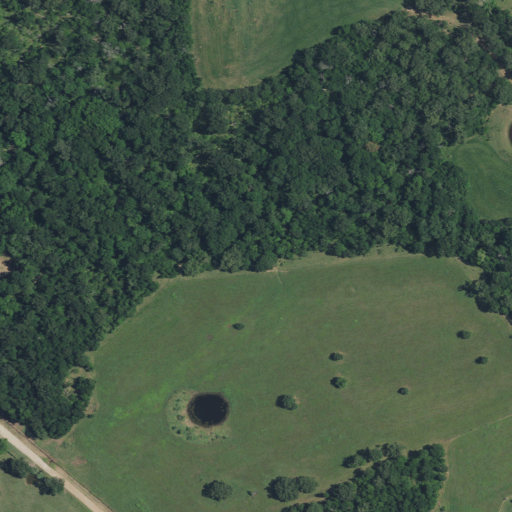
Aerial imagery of valley in Texas named Wolphen Hollow containing pasture, woody wetlands, deciduous forest, mixed forest, and open development